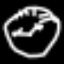
Label: clock